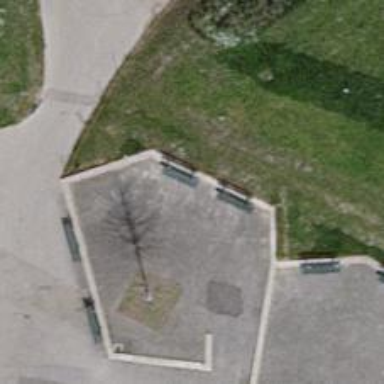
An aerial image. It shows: Bench.